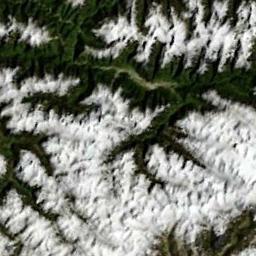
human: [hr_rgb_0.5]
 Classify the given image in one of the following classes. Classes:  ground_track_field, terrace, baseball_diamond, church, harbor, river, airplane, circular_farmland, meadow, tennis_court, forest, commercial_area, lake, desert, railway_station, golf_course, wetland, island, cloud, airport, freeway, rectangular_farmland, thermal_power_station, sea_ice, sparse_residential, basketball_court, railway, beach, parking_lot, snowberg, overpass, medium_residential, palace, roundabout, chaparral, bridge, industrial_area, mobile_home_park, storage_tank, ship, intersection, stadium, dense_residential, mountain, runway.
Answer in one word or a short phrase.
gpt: snowberg